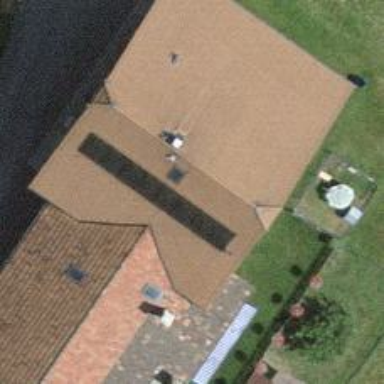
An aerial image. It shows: Solar power generator using photovoltaic panels.